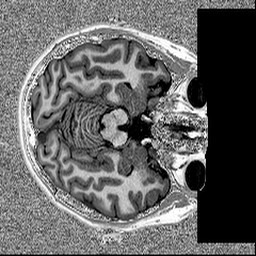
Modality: MP2RAGE
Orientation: axial
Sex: female